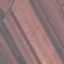
Label: AnnualCrop